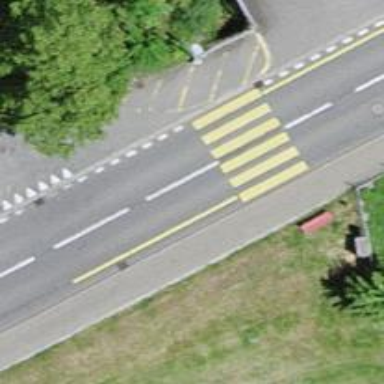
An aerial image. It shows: Uncontrolled zebra crossing on the road.